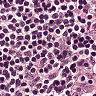
Metastatic tissue present: no